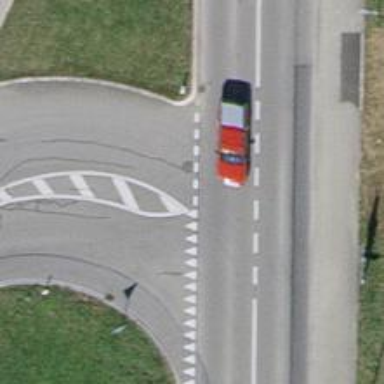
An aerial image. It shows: Road with "give way" sign.